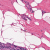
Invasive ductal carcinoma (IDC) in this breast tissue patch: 0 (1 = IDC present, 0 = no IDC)